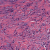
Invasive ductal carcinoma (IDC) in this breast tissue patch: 1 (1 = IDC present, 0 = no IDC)